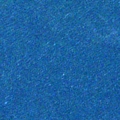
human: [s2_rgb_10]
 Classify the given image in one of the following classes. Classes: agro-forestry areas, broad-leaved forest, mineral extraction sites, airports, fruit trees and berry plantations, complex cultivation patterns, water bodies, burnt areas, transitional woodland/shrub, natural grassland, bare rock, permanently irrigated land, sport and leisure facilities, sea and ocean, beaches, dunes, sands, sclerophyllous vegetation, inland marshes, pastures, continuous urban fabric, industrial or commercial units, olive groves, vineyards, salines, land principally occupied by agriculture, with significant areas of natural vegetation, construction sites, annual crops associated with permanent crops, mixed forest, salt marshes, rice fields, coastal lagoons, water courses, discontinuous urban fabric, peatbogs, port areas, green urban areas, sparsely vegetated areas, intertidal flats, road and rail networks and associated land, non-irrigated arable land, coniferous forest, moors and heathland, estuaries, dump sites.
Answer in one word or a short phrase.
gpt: sea and ocean